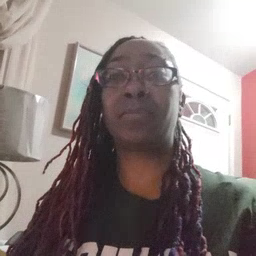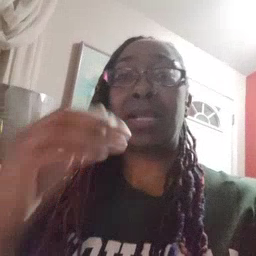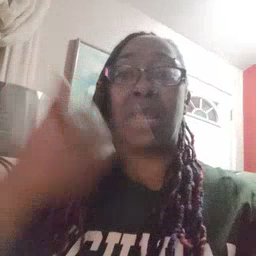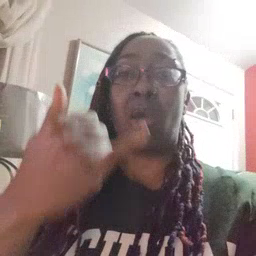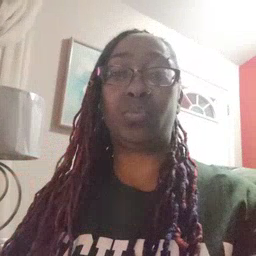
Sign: now